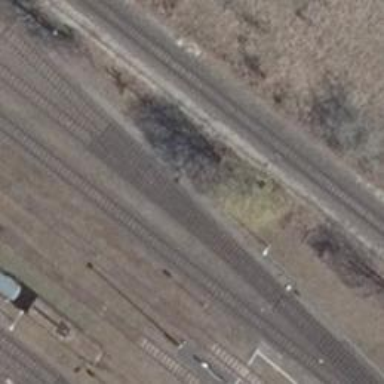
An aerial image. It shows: Railway switch.